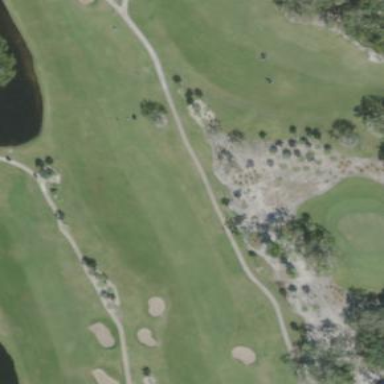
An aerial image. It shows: Grassy area designated as golf fairway.